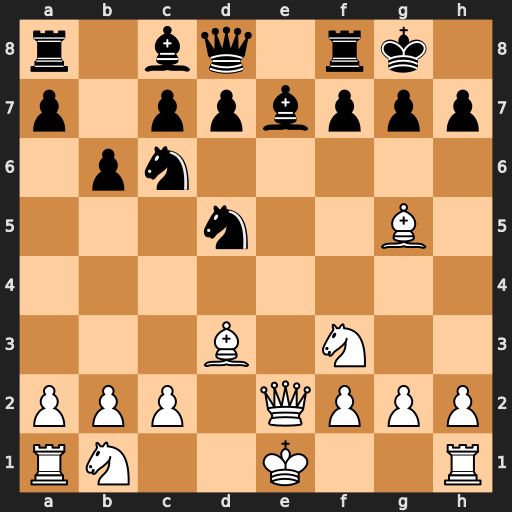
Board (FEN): r1bq1rk1/p1ppbppp/1pn5/3n2B1/8/3B1N2/PPP1QPPP/RN2K2R
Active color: w
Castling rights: KQ
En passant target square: -
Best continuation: Qe4 g6 Qxd5